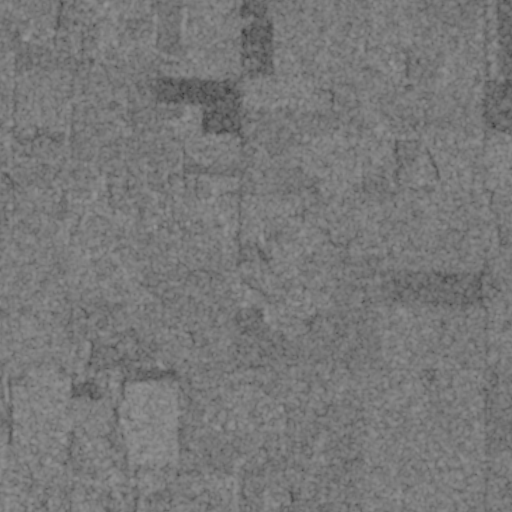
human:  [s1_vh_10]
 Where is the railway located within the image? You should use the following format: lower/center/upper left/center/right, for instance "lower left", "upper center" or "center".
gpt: The railway is located in the lower right of the image.
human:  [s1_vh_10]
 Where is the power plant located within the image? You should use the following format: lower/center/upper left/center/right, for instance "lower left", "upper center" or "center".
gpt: There is no power plant in the image.

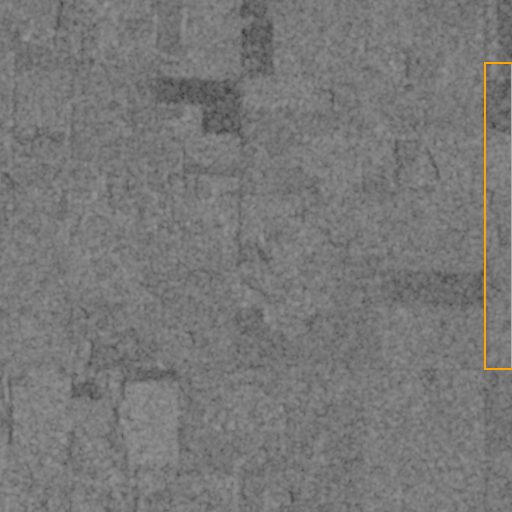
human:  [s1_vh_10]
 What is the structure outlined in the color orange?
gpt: The structure outlined in orange is a crop field.
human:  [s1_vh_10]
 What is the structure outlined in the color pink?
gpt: There is no pink outline.